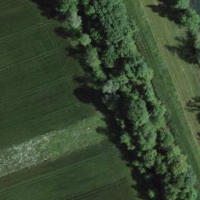
EUNIS habitat code: 52
Species observed at this site:
Gomphocerippus rufus